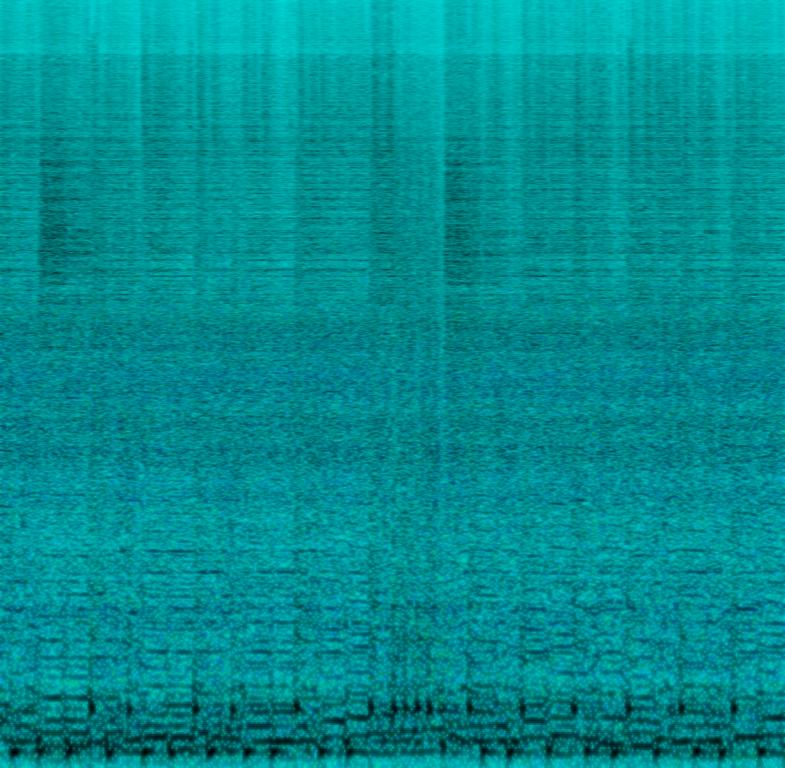
This is a grunge rock music piece. A distorted electric guitar playing power chords leads the tune with a bass guitar in the background. Loud acoustic drums provide the rhythmic background while also playing a lot of fills. There is also a male vocal. The music has a rebellious atmosphere mixed with a rough sound that is characteristic of the grunge scene. This piece could be used as a soundtrack in college drama movies/TV series. It could also be used in advertisements targeted at teenagers.